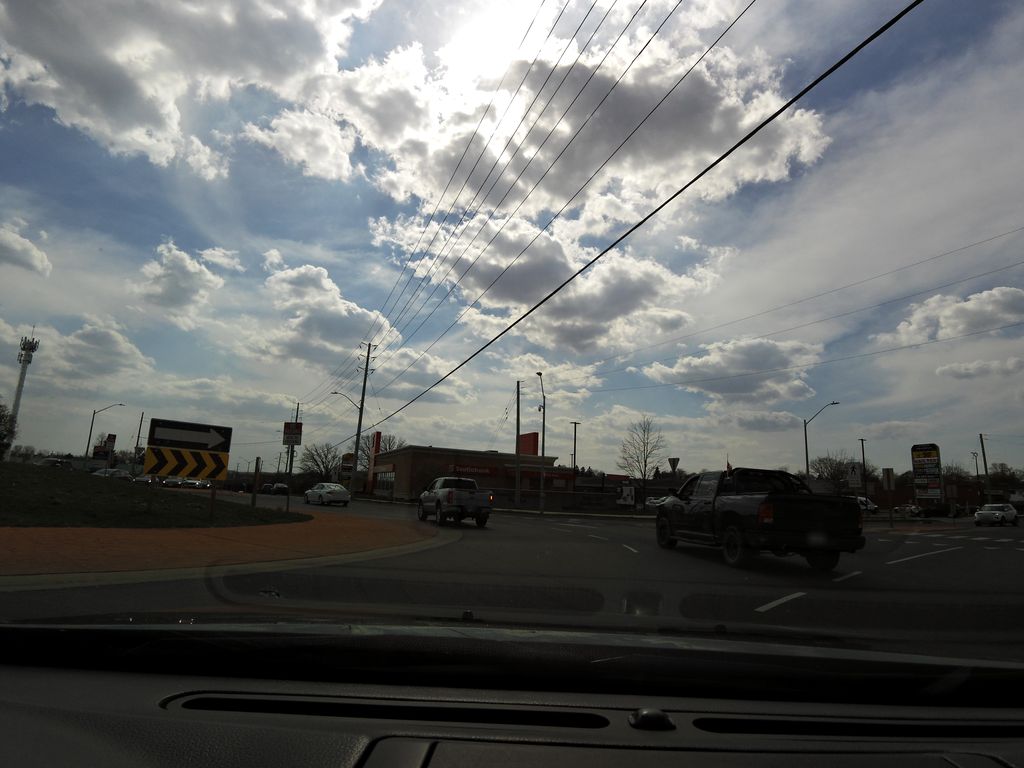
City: kitchener-waterloo